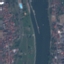
Label: River